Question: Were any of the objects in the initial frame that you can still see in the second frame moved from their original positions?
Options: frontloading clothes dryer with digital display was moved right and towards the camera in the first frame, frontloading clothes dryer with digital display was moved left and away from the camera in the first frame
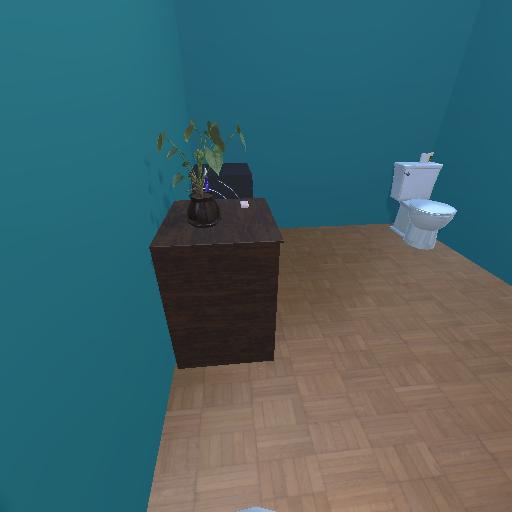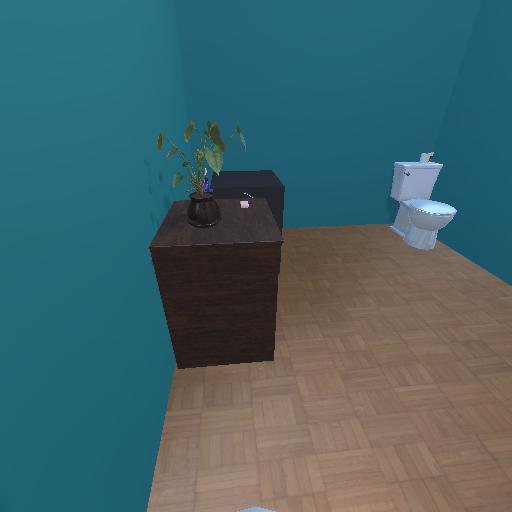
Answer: frontloading clothes dryer with digital display was moved right and towards the camera in the first frame